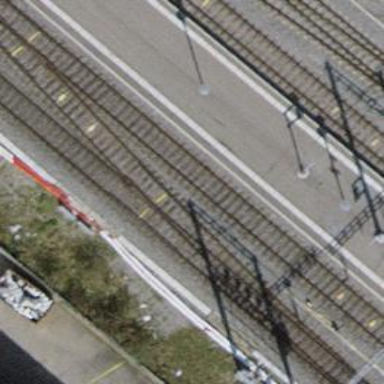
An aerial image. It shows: Siding railway track with electrified contact line.